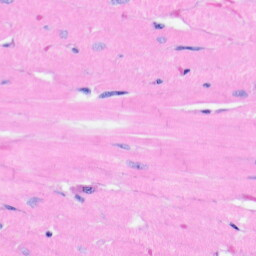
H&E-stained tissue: Heart